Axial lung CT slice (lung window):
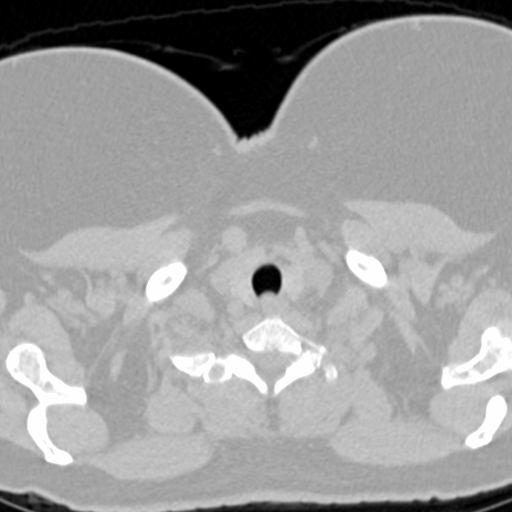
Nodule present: no